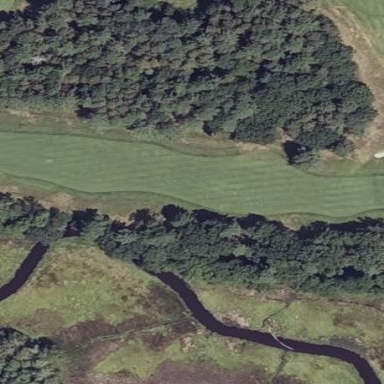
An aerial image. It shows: Scenic golf fairway.